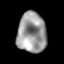
Tissue: lung
Cell type: Others
Senescence score: 0.1553
Nuclear area (px): 1142
Mean DAPI intensity: 154.164